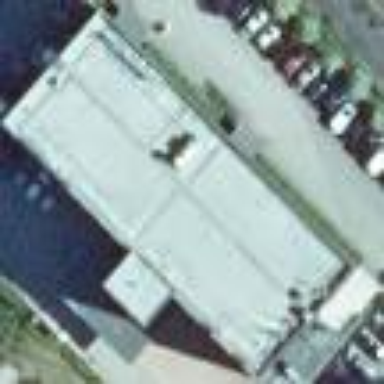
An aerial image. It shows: Office building.